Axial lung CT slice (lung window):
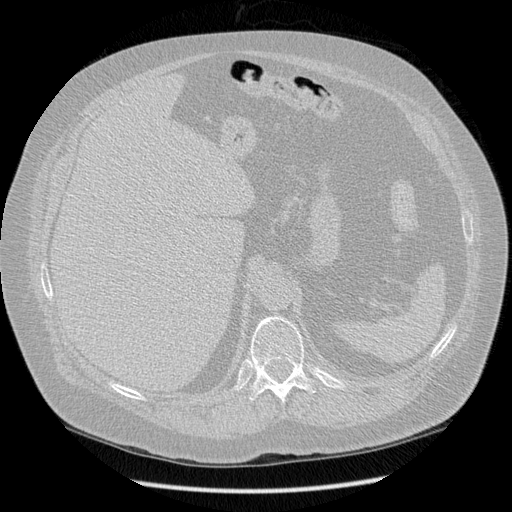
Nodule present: no